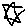
Label: star